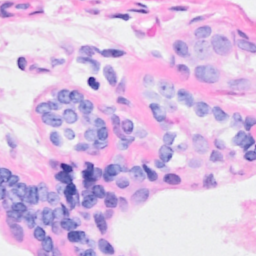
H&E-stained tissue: Breast